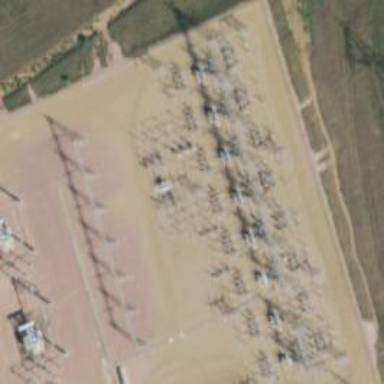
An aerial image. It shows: Switch for power supply.